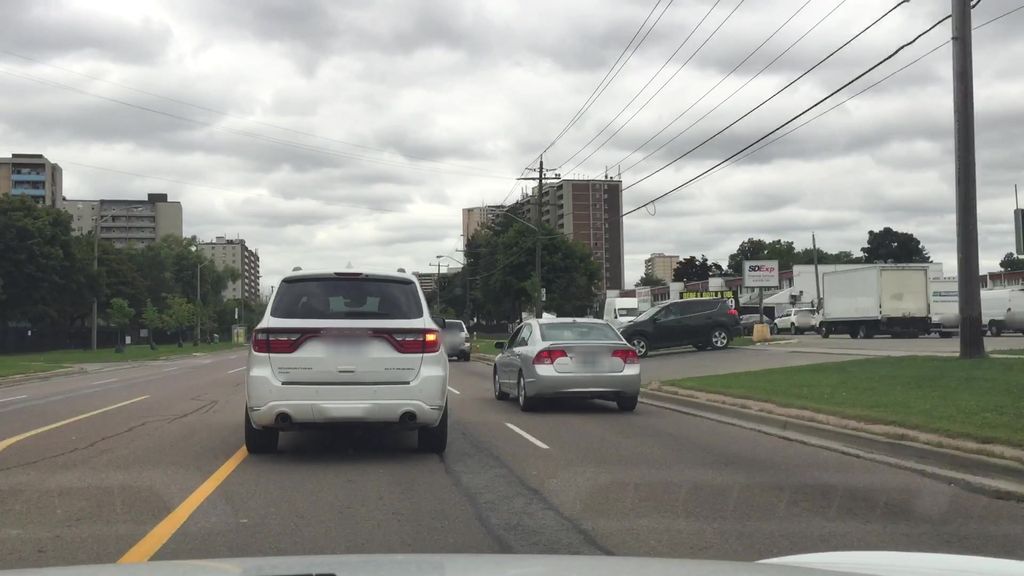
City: toronto